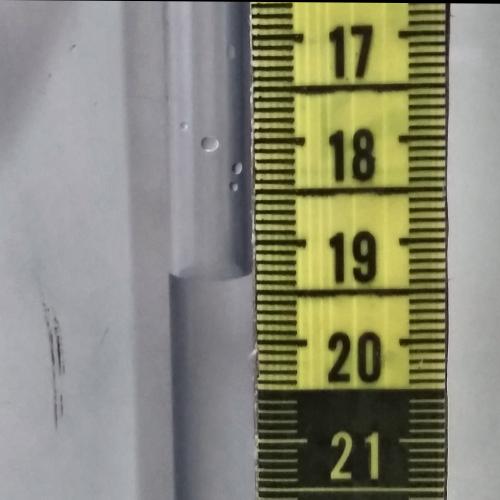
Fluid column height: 19.3 cm